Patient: sex M, age 35
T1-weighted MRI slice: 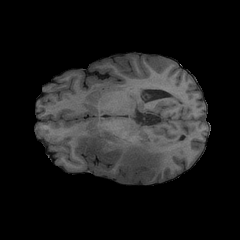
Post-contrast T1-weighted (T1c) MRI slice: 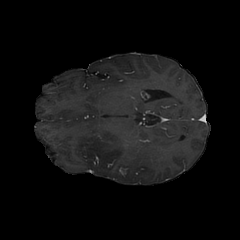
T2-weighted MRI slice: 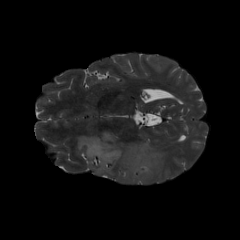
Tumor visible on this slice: yes
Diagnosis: Astrocytoma, IDH-mutant
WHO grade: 4